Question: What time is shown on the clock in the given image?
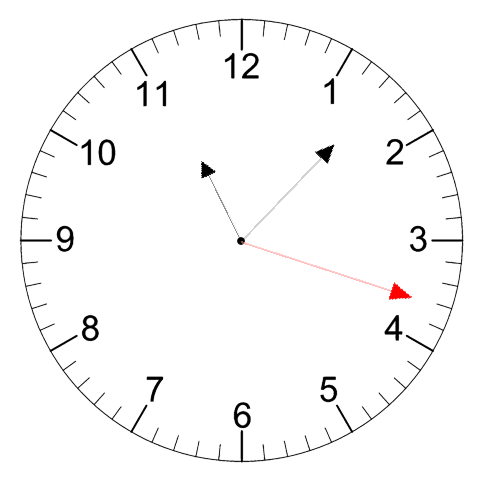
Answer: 11:07:18